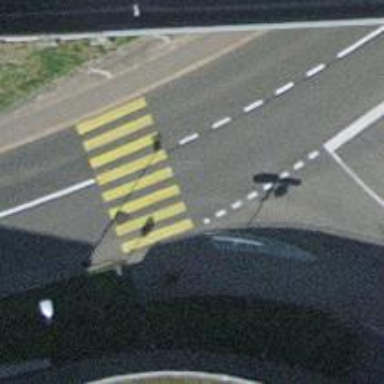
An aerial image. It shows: Uncontrolled crossing on the road.